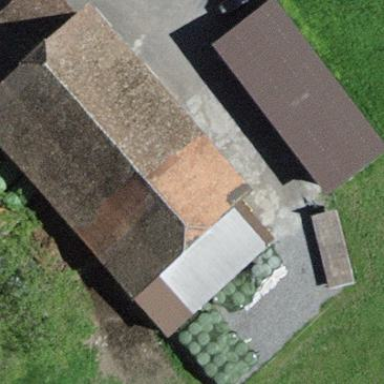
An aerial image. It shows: Rural barn.